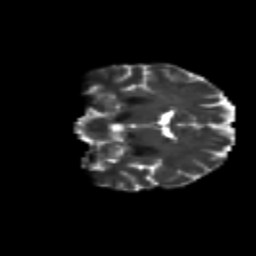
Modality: T2w
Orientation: coronal
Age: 53
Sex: female
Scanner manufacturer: siemens
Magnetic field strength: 3 T
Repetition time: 8.6 s
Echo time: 0.095 s